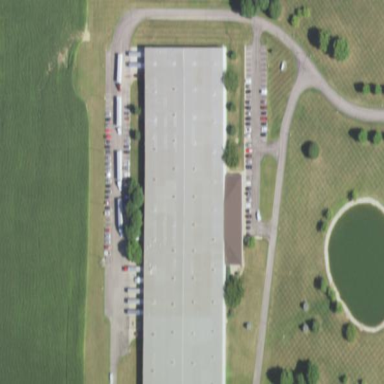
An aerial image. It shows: Industrial building.